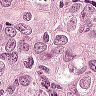
Metastatic tissue present: yes